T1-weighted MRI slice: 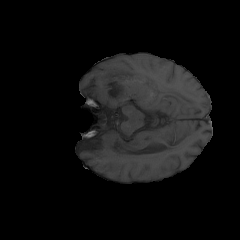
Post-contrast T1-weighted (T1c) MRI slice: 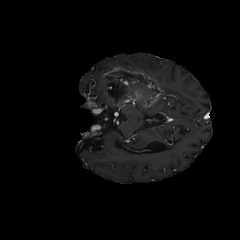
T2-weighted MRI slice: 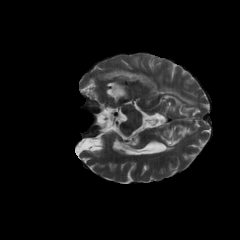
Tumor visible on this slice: yes